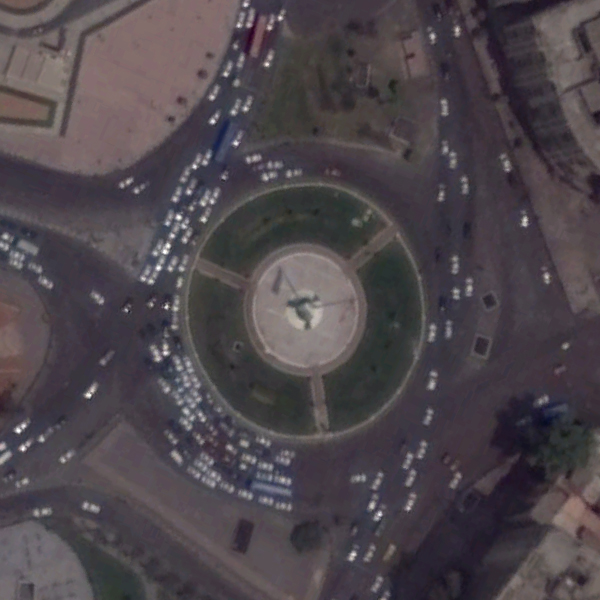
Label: Square